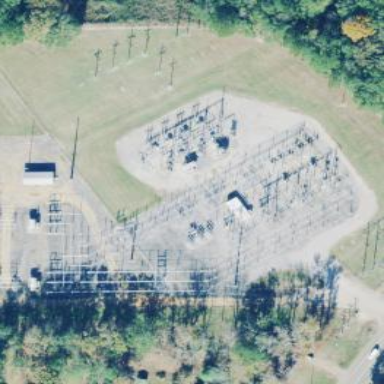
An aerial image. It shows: Power substation with transmission level designation. It is enclosed by fence.